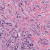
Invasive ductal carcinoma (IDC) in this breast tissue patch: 1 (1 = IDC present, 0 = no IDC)